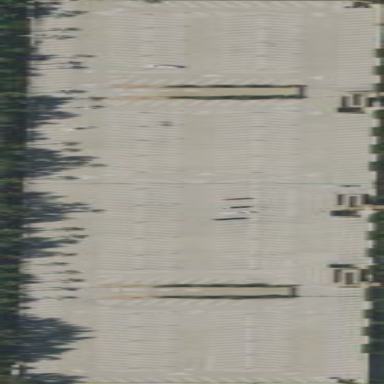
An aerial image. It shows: Multi-storey parking building with paved surface.